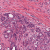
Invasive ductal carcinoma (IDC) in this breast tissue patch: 0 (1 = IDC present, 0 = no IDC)